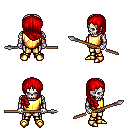
a pixel art fantasy rpg character, male body template, skeleton, gold chest armor, gold greaves, red right-swept hairstyle, gold boots, spear, four views (front, back, left, right), 2x2 character sprite sheet, small pixel art, hard edges, no anti-aliasing